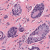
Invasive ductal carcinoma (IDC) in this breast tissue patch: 1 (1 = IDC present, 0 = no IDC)